Field crop: maize
Growth stage: 2
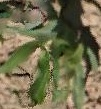
Species: maize